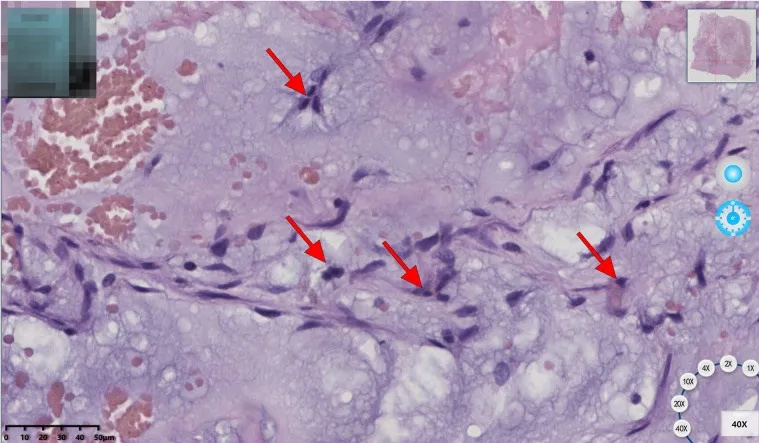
Histology found that myxomatous cells were irregular in shape and sparsely dispersed in the interstitial spaces (red arrow).
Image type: pathology (h&e)